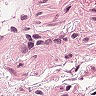
Metastatic tissue present: no